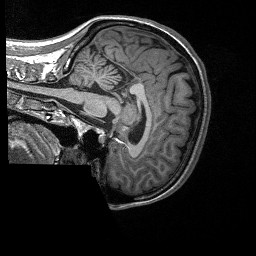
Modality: T1w
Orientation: sagittal
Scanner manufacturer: siemens
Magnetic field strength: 3 T
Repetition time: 2.3 s
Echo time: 0.00226 s